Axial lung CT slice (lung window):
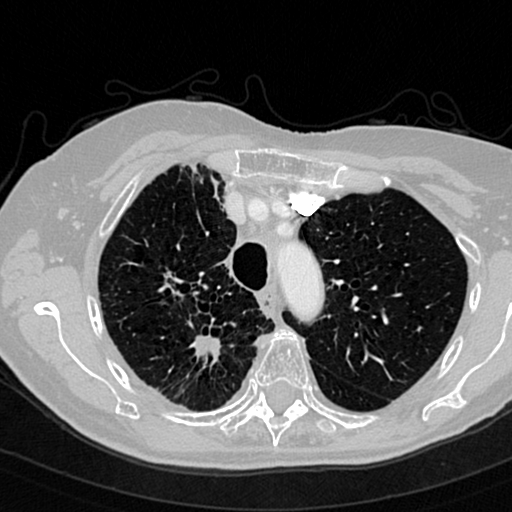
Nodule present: no